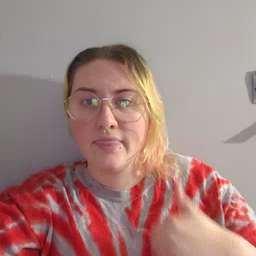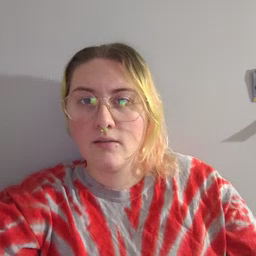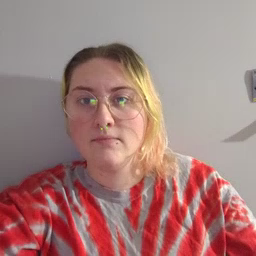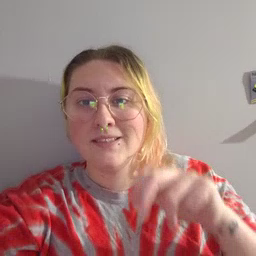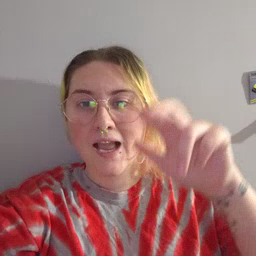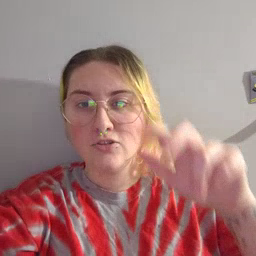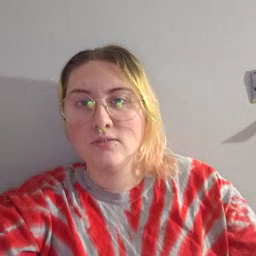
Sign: stairs